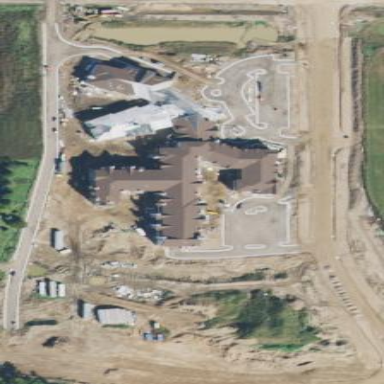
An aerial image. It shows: Nursing home.